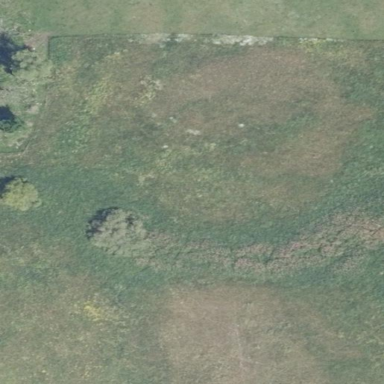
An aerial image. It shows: Wetland area used as meadow.